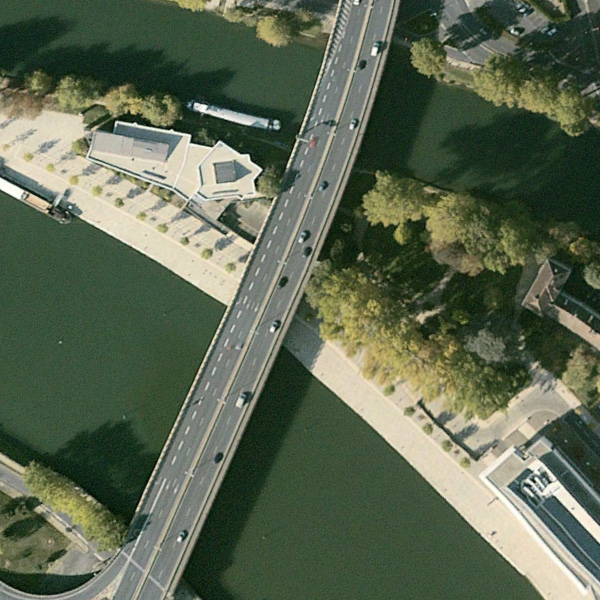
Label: Bridge